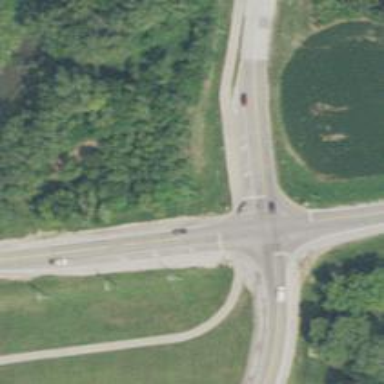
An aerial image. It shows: Uncontrolled crossing on the road.